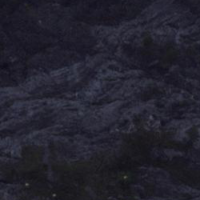
EUNIS habitat code: 48
Species observed at this site:
Leontopodium nivale